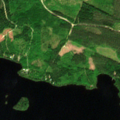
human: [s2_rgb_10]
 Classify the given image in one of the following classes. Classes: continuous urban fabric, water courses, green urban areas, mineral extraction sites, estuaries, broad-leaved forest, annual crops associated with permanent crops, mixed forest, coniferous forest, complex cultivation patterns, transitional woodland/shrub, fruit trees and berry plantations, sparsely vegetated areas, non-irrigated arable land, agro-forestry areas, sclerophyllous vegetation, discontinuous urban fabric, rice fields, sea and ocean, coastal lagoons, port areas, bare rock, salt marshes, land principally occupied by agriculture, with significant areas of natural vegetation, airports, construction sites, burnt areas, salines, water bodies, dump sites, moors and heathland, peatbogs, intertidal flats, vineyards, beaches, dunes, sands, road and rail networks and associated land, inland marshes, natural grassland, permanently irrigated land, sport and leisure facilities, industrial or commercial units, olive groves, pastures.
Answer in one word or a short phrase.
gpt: coniferous forest, mixed forest, transitional woodland/shrub, water bodies